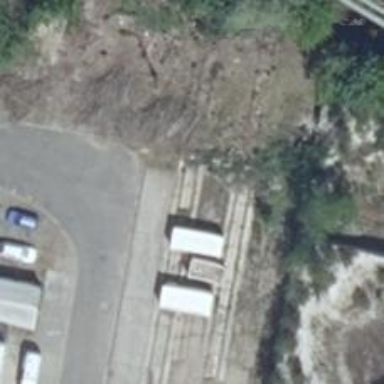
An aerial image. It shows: Abandoned railway.